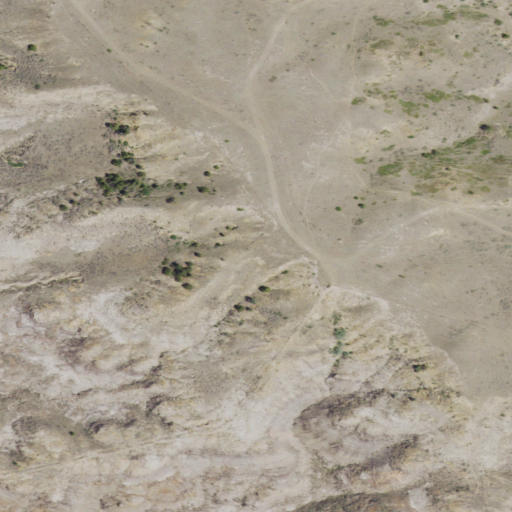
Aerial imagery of mountain in Montana named Tower Butte containing grassland, shrub, and evergreen forest